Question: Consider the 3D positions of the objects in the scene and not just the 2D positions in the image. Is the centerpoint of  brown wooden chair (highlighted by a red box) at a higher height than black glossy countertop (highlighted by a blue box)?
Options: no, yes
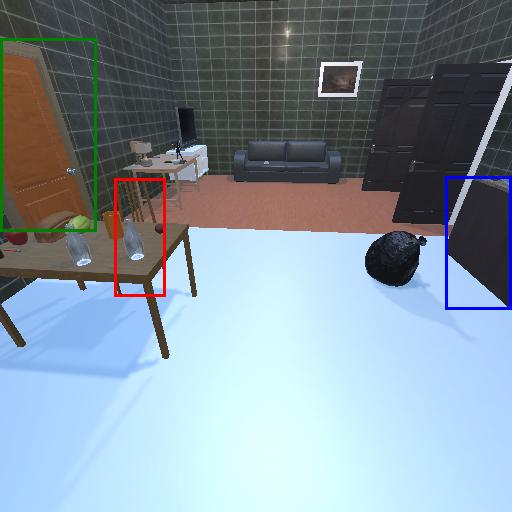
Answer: no